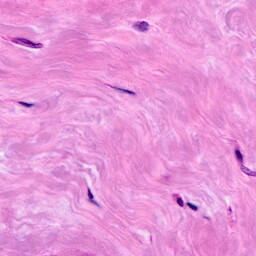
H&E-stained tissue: Breast